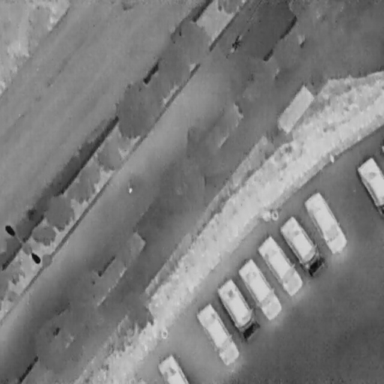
There are eight Cars in the infrared image.